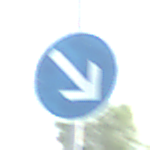
Verkehrszeichen: VorgeschriebeneVorbeifahrtRechts
Umgebung: Outdoor, Nature
Tageszeit: MorningAfternoon
Wetter: PartlyCloudy
Licht: Natural
Jahreszeit: NotSpecified
Kontrast: HighContrast